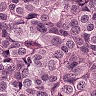
Metastatic tissue present: yes